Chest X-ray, AP view. Patient: 46 years old, sex M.
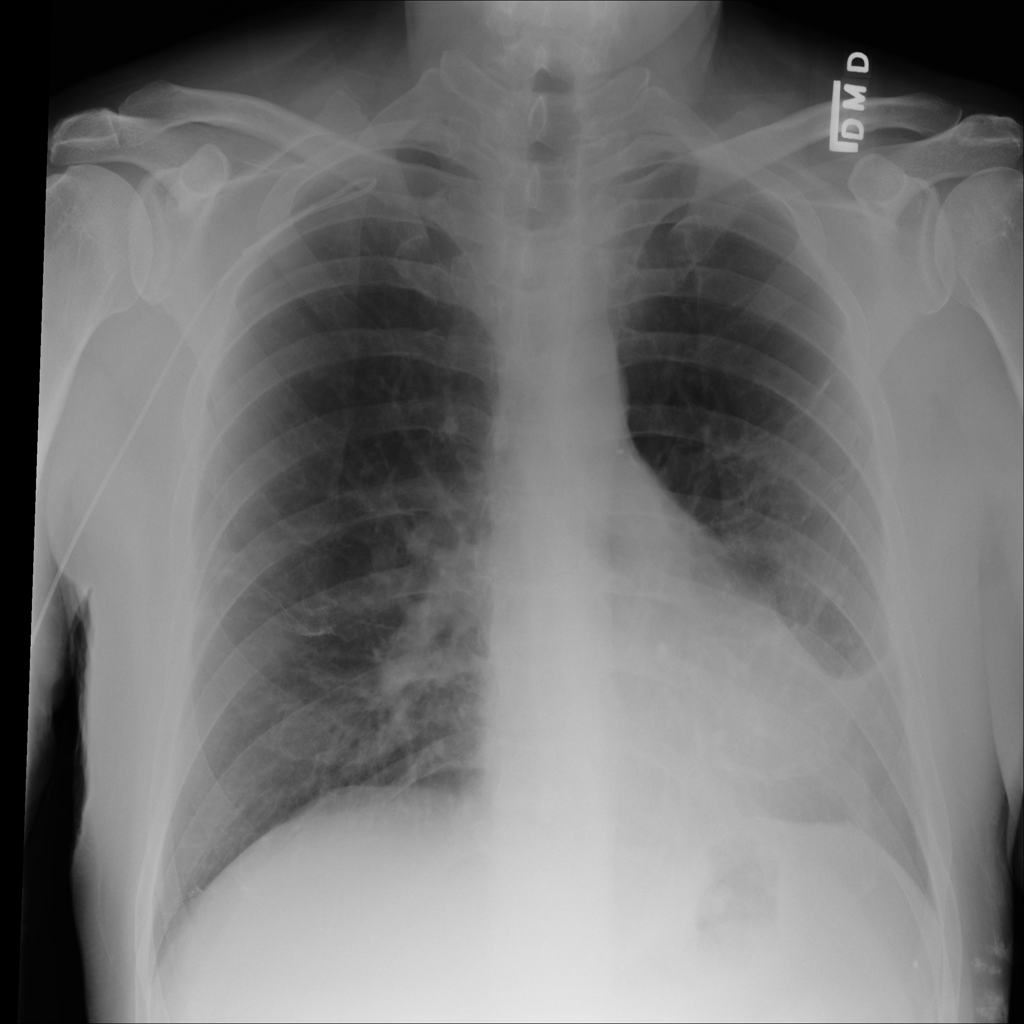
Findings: No Finding